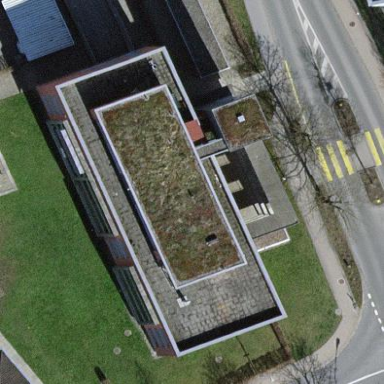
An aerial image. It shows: House with flat roof.